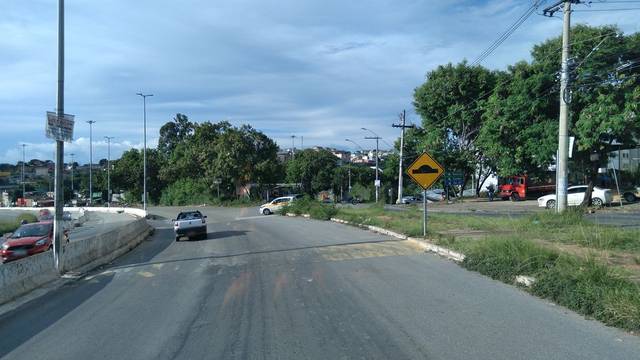
Region: Brazil
Coordinates: -19.859, -43.893